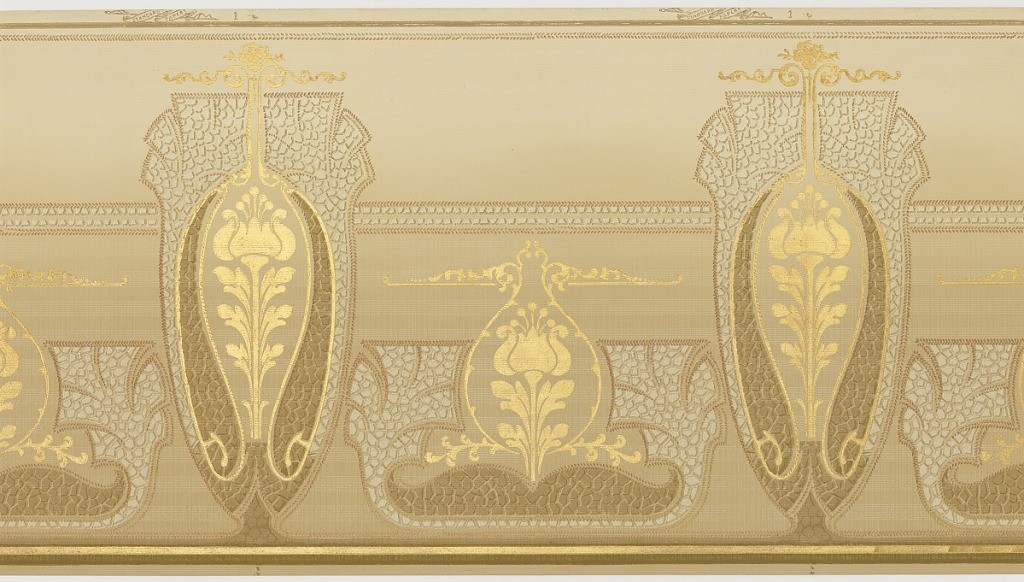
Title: Frieze
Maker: Standard Wall-Paper Company, Standard Wall-Paper Company, Pittsburgh, Pennsylvania
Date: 1905–1915
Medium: Machine-printed paper
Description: Art Nouveau/Mission Style. Alternating tall and squat vases with stylized flower insets. Vases are outlined with small leaf pairs and decorated with a mosaic-like pattern. Bands of green liquid mica at bottom, bands of leaf and mosaic in the middle (behind vases), and green band and leaf pattern at top. Grounding shades from beige to cream. Background later of intersecting horizontal and vertical lines. Printed in beiges, creams, green, and gold liquid mica.
Printed in selvedge: "Standard Papers 1"